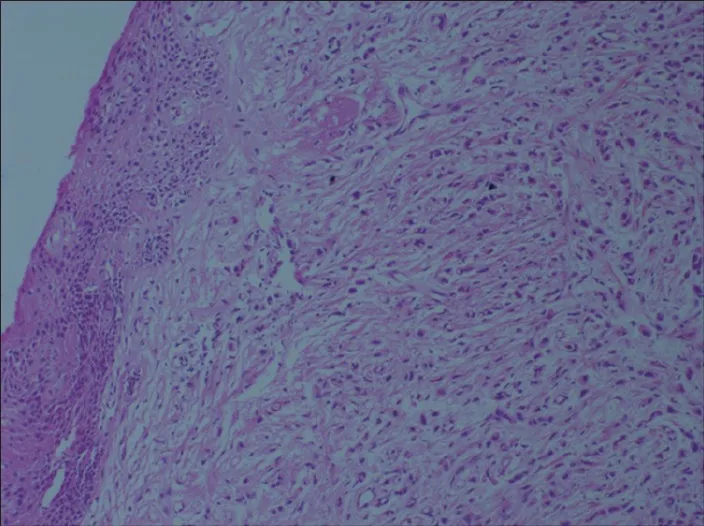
Section showing tumour cells infiltrating cervix H & E x 100.
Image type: pathology (h&e)